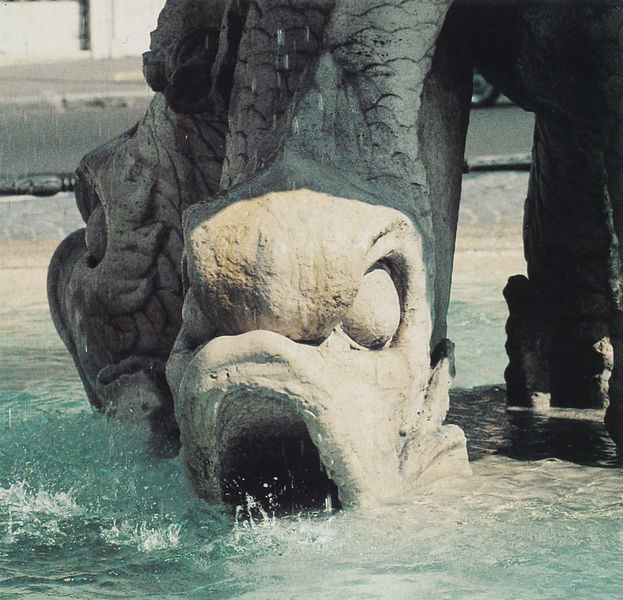
Titel: Triton-Brunnen
Künstler: Giovanni Lorenzo Bernini
Standort: Rom, Piazza Barberini (EU - I - Latium)
Schlagwörter: kopf, wasser, grau, tier, augen, stein, auge, brunnen, schuppen, skulptur, wellen, detail, foto, fotografie, schlange, spritzen, fisch, maul, schlangen, spritzer, ungeheuer